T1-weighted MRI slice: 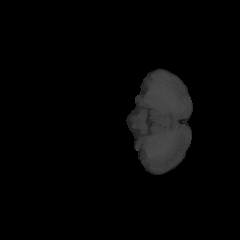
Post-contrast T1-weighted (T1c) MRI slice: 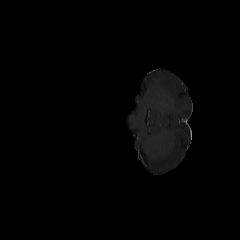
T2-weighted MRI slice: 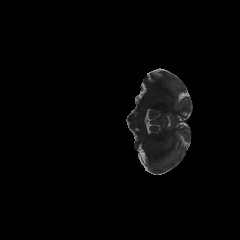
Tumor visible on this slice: no